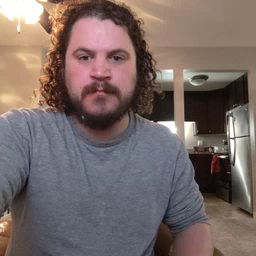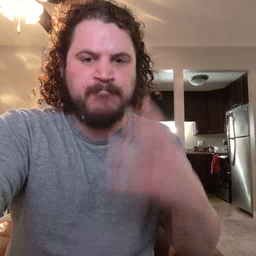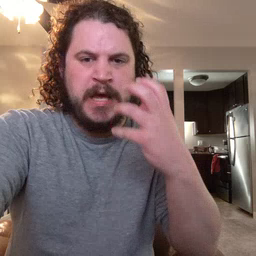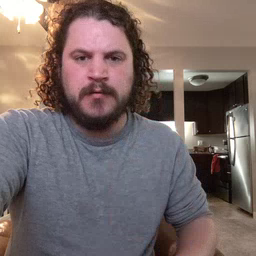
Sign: mad